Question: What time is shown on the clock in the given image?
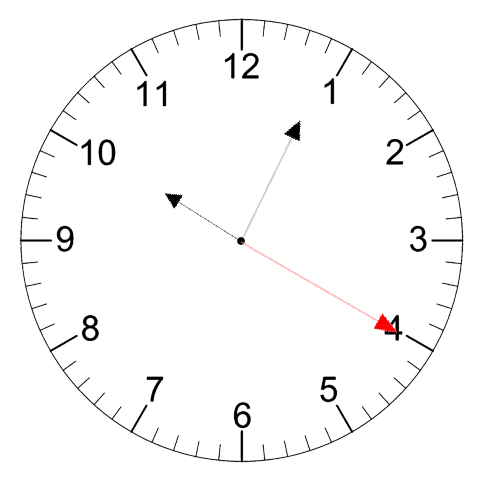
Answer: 10:04:20